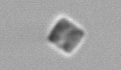
Label: Bacillariophyceae_morphotype1